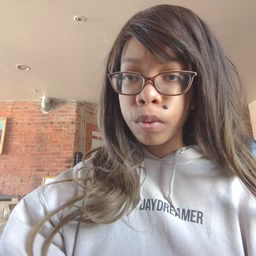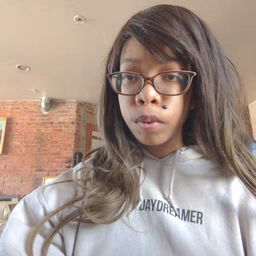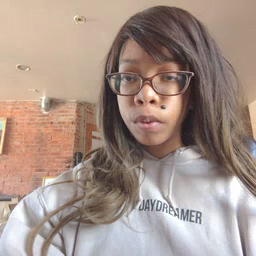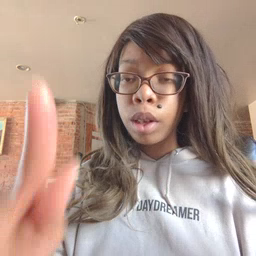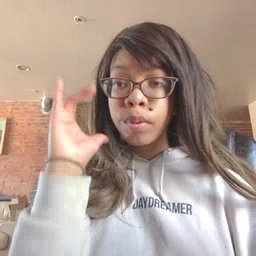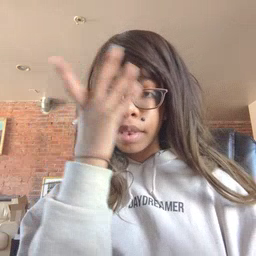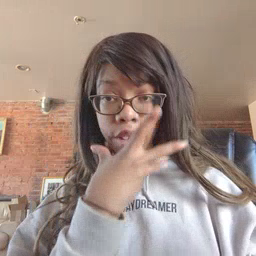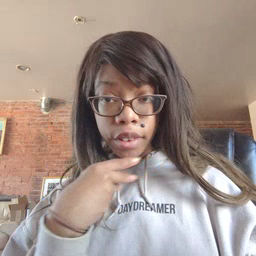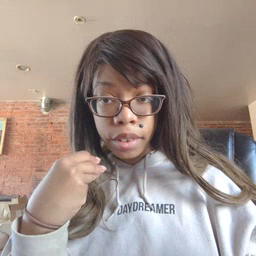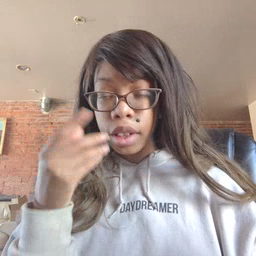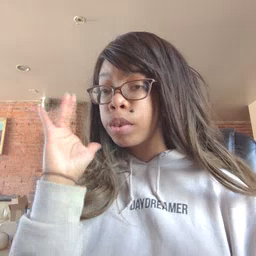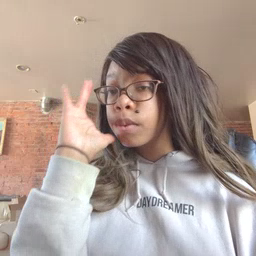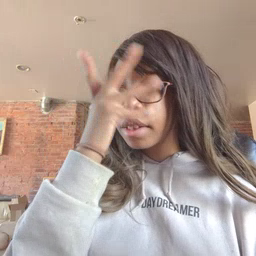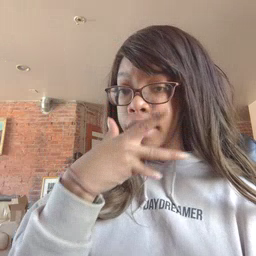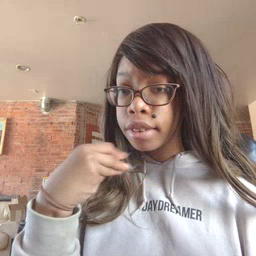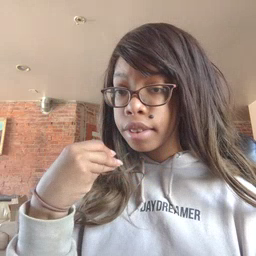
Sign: pretty